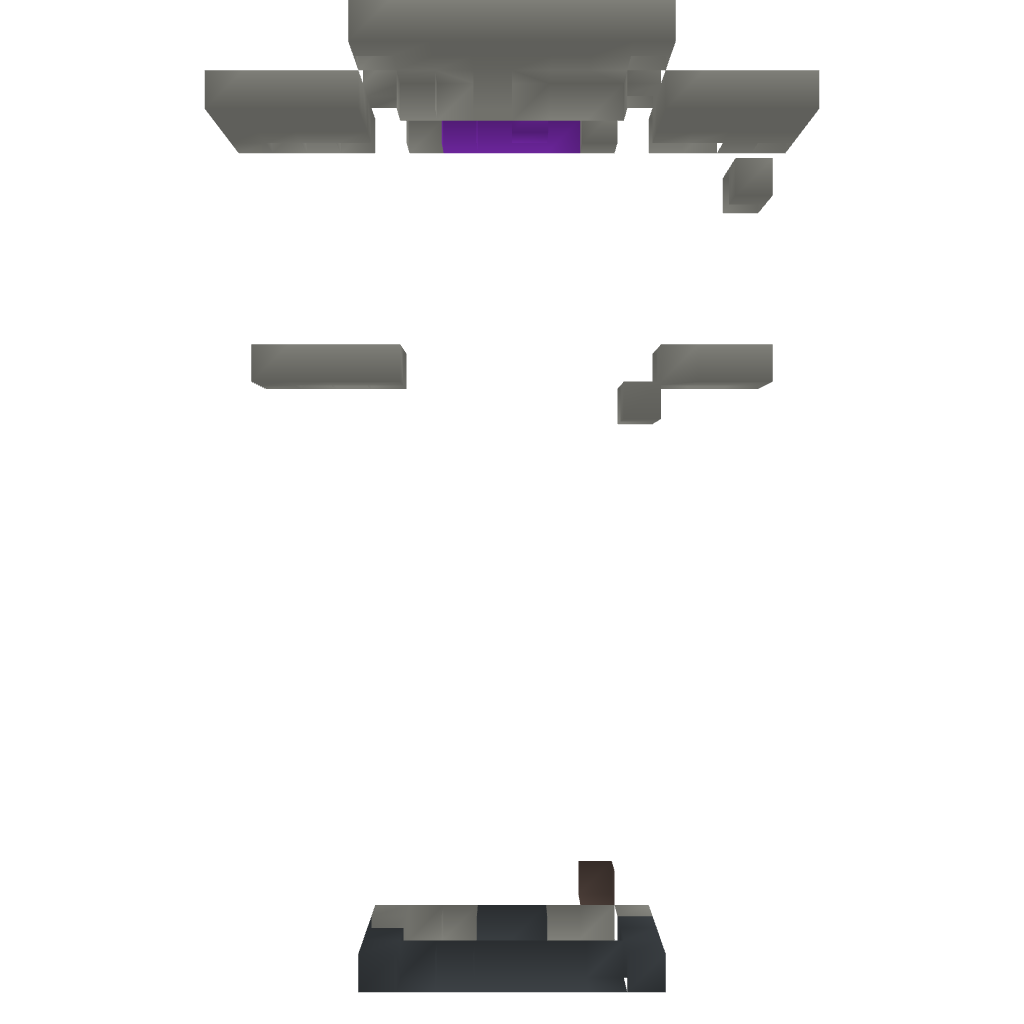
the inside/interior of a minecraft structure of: Persian Statue